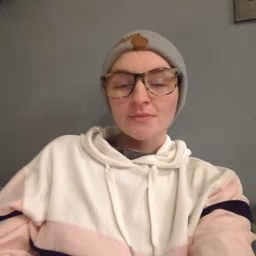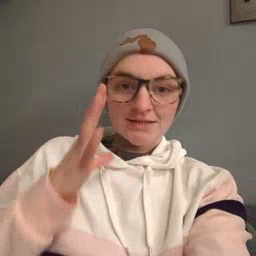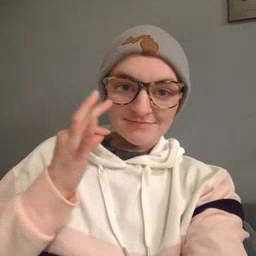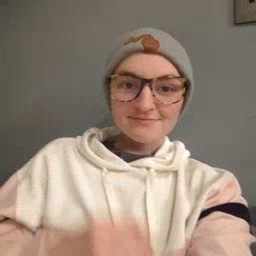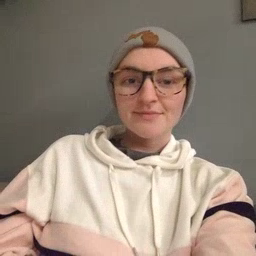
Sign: cat